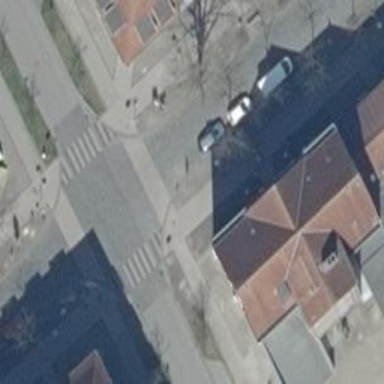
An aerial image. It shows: Residential road with sidewalks on both sides.